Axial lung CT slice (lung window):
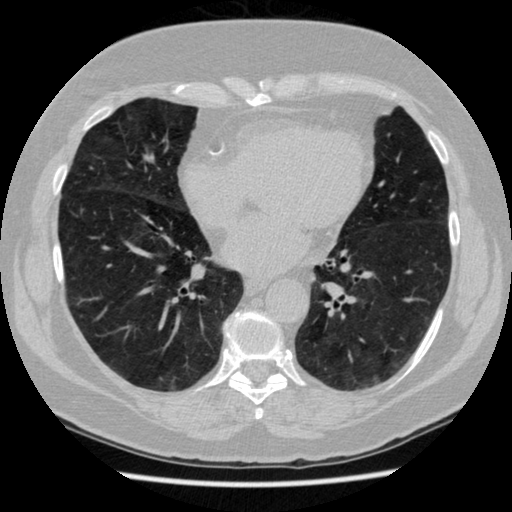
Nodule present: no